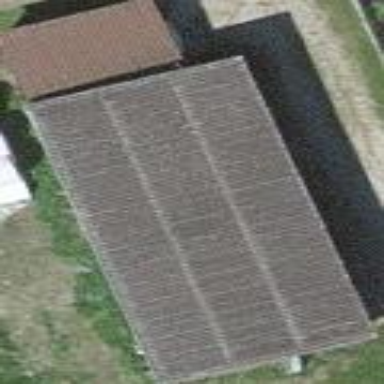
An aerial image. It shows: Shed building.